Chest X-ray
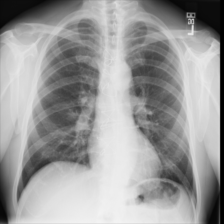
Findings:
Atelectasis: negative
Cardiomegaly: negative
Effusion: negative
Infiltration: negative
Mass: negative
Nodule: negative
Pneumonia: negative
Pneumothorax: negative
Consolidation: negative
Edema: negative
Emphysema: negative
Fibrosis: negative
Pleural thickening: negative
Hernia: negative